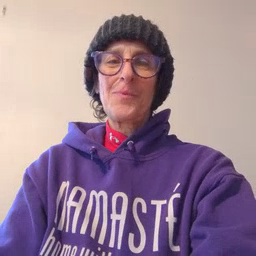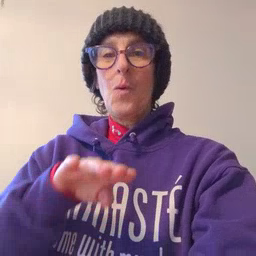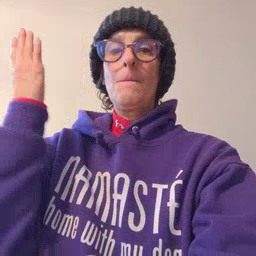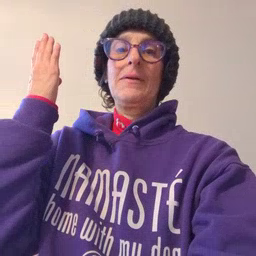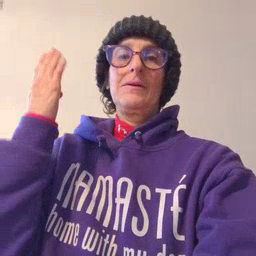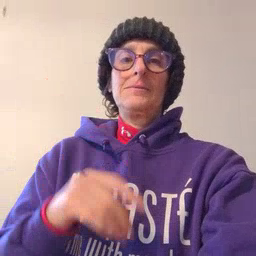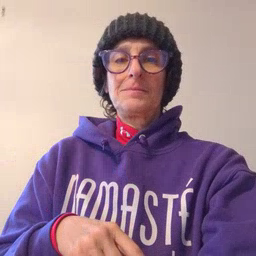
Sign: open